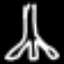
Label: The Eiffel Tower